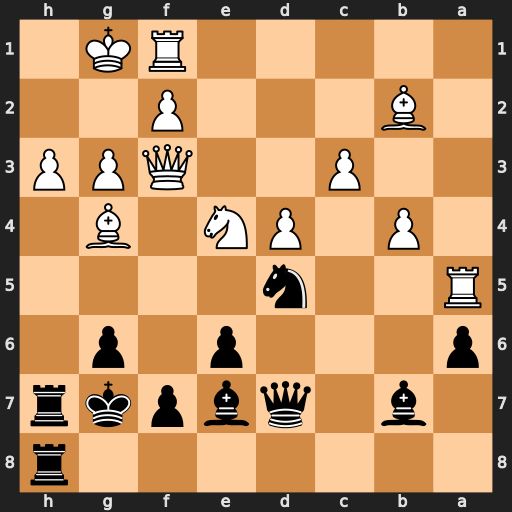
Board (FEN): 7r/1b1qbpkr/p3p1p1/R2n4/1P1PN1B1/2P2QPP/1B3P2/5RK1
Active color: b
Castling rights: -
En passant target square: -
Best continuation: f5 c4 fxg4